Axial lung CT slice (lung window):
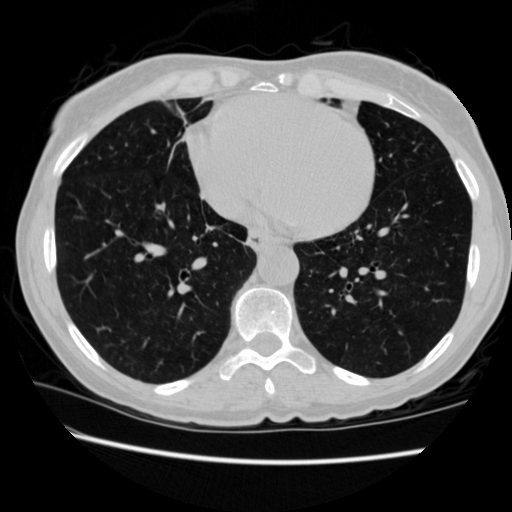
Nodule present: no